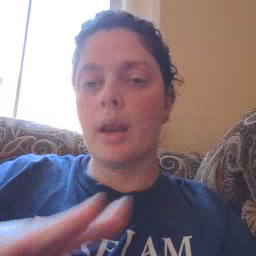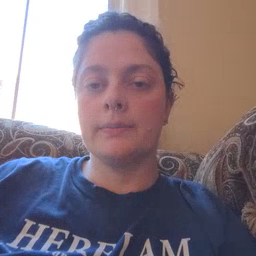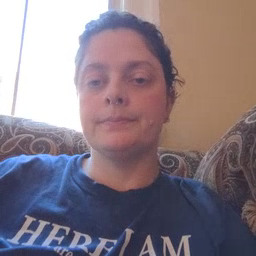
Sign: quiet